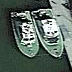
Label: civil